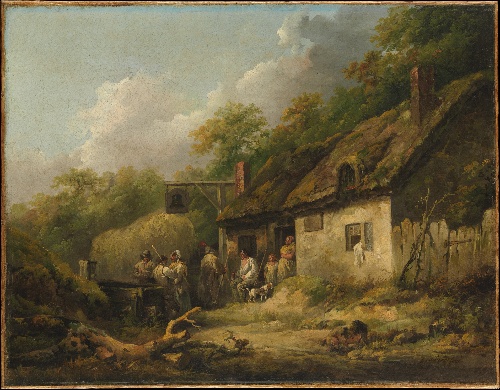
Title: The Bell Inn
Artist: George Morland
Artist bio: British, London 1763–1804 London
Date: late 1780s
Object type: Painting
Classification: Paintings
Medium: Oil on canvas
Dimensions: 20 1/2 x 26 1/4 in. (52.1 x 66.7 cm)
Department: European Paintings
Credit line: Bequest of Collis P. Huntington, 1900
Accession year: 1925
Repository: Metropolitan Museum of Art, New York, NY
Tags: Inns|Men|Women|Dogs|Pigs